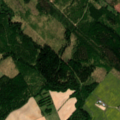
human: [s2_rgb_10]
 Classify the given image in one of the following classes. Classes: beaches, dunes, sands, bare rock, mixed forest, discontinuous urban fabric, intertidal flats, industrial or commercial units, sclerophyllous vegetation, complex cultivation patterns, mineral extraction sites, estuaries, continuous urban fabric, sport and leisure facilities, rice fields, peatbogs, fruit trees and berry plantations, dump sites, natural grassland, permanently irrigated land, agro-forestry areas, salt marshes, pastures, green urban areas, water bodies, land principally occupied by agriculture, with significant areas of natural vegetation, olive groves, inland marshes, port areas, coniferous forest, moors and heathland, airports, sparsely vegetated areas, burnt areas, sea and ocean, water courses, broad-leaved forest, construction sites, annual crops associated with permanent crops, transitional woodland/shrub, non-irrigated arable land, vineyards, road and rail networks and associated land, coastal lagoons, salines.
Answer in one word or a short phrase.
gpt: non-irrigated arable land, coniferous forest, mixed forest, transitional woodland/shrub